Interaction volume radius: 10 \u00c5
Interaction volume height: 10 \u00c5
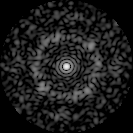
Disorder parameter: 0.7095